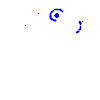
Particle: pion